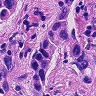
Metastatic tissue present: yes